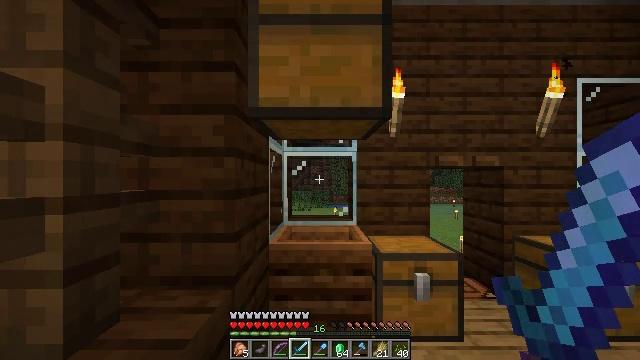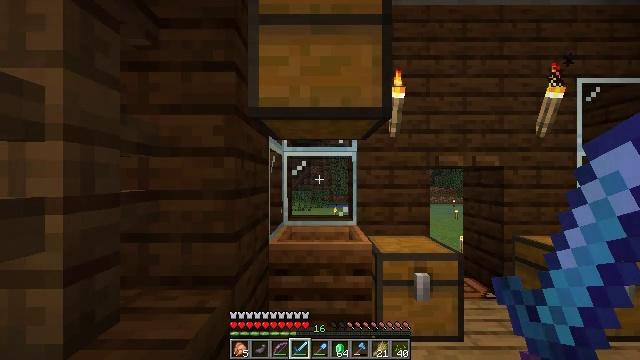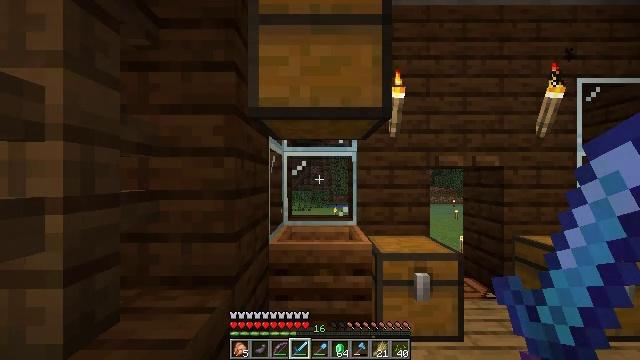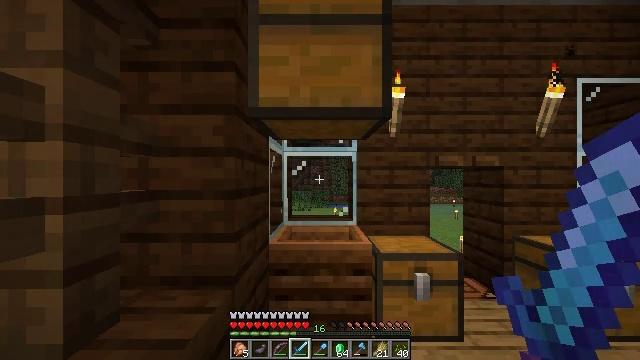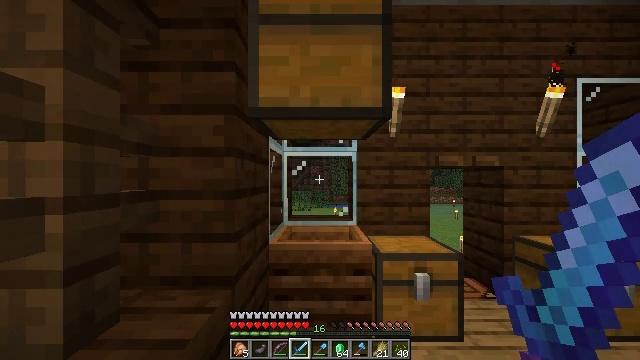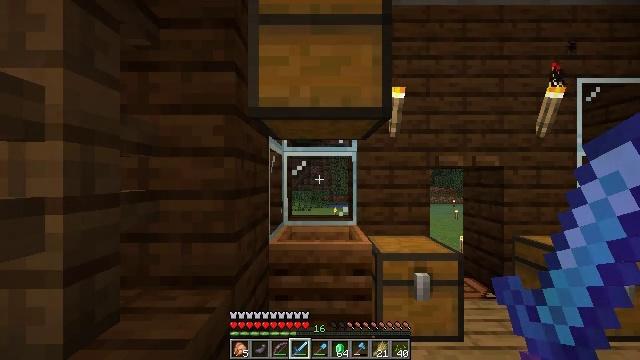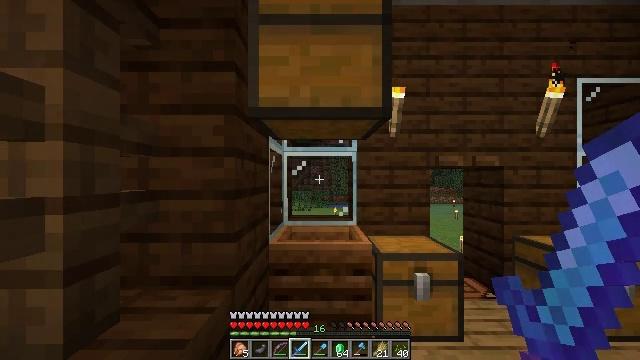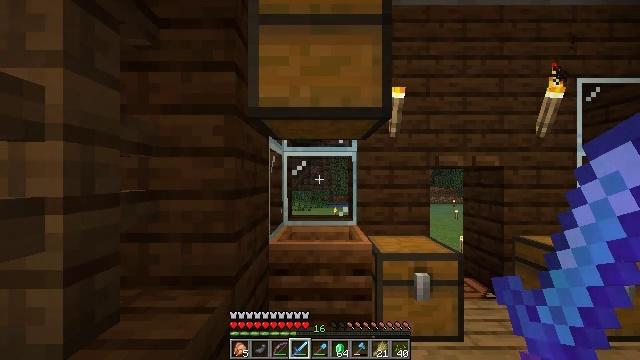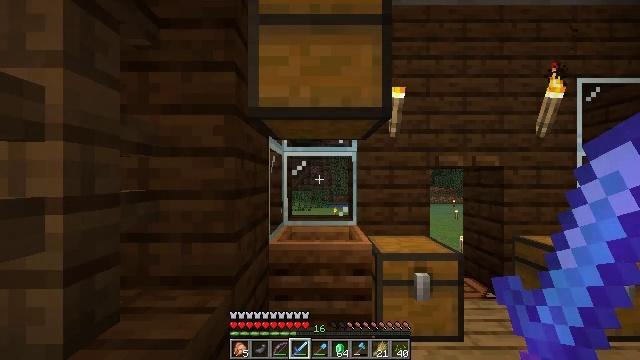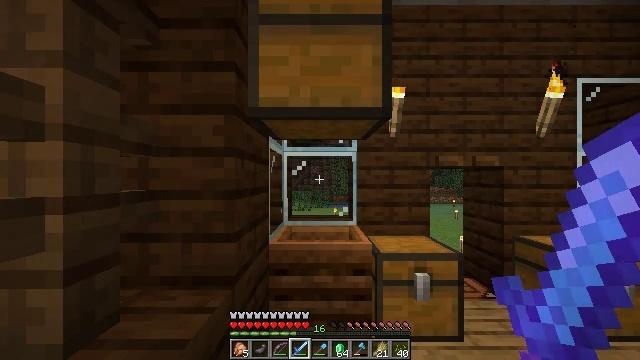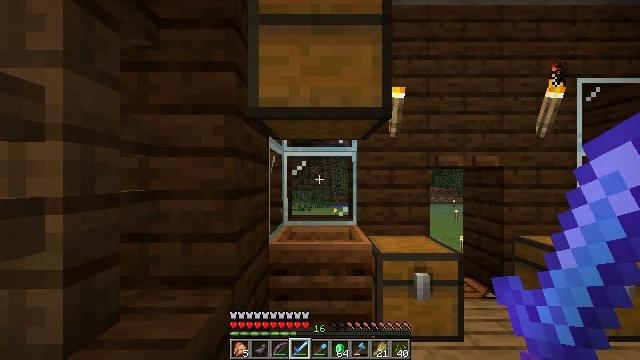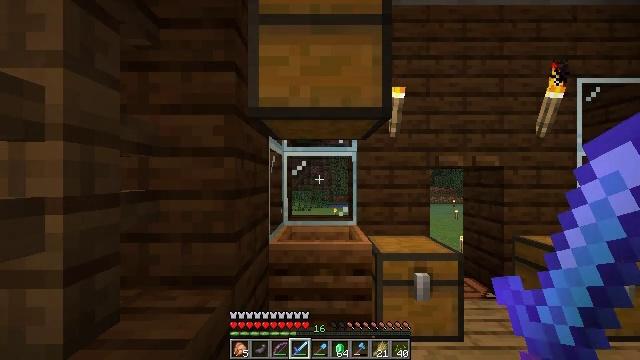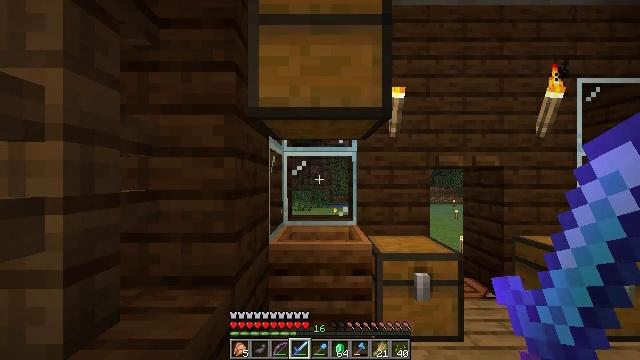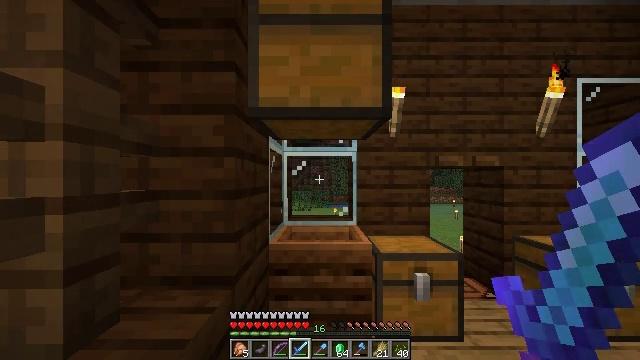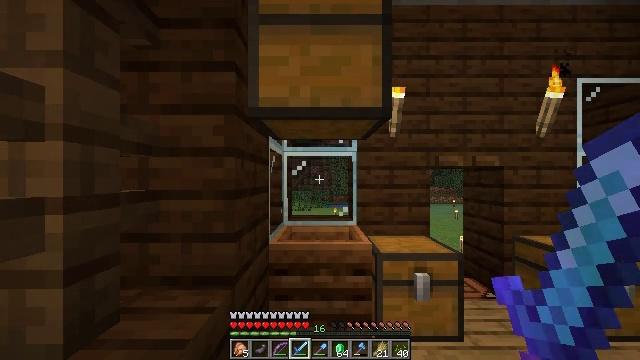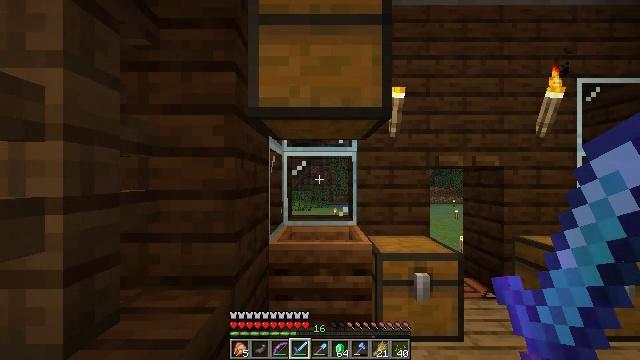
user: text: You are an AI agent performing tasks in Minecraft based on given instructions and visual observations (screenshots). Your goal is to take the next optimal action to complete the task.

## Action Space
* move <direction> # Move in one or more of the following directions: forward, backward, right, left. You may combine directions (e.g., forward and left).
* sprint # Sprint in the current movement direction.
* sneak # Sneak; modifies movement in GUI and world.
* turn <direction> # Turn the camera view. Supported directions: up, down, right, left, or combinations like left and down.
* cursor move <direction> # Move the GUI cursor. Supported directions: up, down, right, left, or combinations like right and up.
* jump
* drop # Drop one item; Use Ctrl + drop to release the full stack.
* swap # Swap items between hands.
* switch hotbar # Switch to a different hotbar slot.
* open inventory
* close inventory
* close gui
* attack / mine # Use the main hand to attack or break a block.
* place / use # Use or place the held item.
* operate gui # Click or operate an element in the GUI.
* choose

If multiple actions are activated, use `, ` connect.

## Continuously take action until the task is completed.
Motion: motion action
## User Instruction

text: Destroy the spruce leaves to get sticks and saplings.
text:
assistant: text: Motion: no_op
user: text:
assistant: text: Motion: no_op
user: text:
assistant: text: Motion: no_op
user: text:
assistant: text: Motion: no_op
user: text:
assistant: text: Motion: no_op
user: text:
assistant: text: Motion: no_op
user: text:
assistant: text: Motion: no_op
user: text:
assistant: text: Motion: no_op
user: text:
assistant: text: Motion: no_op
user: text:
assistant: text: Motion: no_op
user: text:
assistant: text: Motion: no_op
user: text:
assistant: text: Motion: no_op
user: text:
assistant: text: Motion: no_op
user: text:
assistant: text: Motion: no_op
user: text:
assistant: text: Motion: no_op
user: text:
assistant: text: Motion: no_op
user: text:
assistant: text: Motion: no_op
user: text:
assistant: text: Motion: no_op
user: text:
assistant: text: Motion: no_op
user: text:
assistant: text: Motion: no_op
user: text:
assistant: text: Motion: no_op
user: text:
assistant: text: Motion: no_op
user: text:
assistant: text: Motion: no_op
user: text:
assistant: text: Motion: no_op
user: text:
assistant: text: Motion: no_op
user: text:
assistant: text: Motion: no_op
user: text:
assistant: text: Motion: no_op
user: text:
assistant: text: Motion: no_op
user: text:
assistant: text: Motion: no_op
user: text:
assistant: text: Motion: no_op